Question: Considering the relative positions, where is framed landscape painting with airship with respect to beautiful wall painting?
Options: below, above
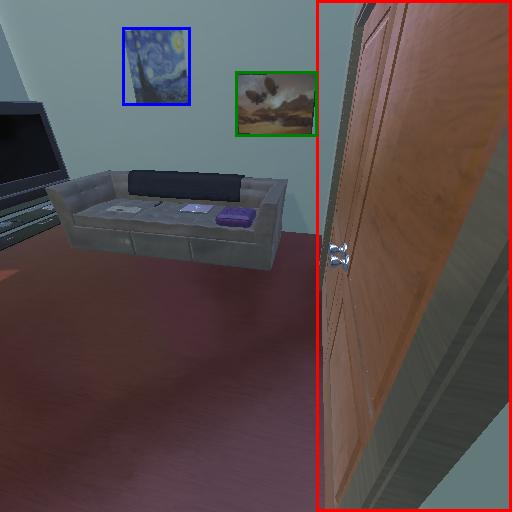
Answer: below